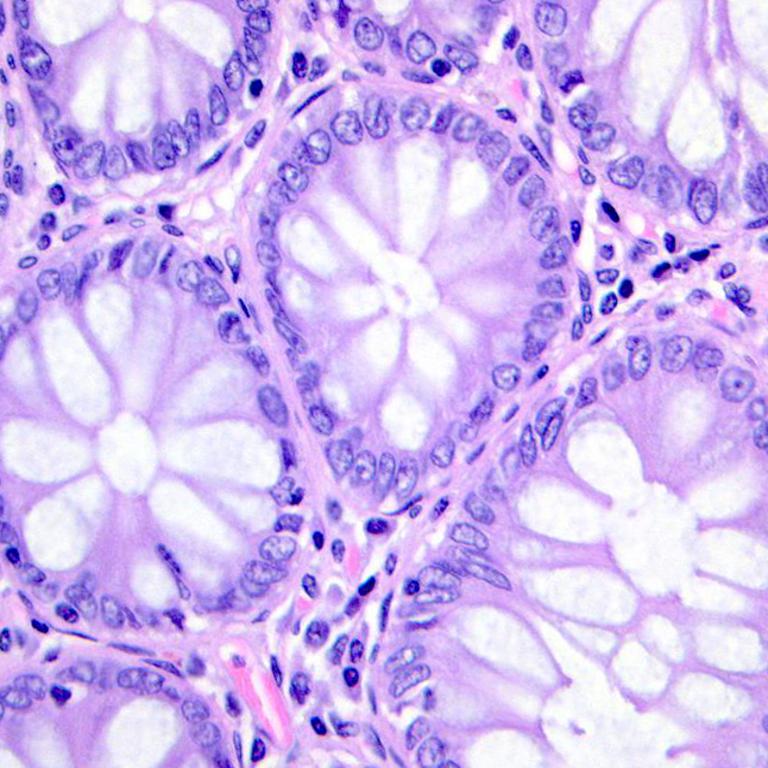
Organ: colon
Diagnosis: benign